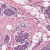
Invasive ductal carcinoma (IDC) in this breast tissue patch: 1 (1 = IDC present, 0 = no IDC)